Question: I am learning Cytoscape.js. I successfully make a HTML file containing <URL>. I try to export the graph to image using:
'''
var png64 = cy.png();
// put the png data in an img tag
document.querySelector('#png-eg').setAttribute('src', png64);)
'''
and get the error
'''
Uncaught TypeError: document.querySelector(...) is null
<anonymous> debugger eval code:1
debugger eval code:1:10
'''
There is this post <URL> - the only element that doesn't yield the error is 'cy'. But even then I don't know where the image locates.
I tried add this element '<img id="png-eg" src="">' in the body, but it still doesn't work. The null error still happens. (But if I don't include the 'cy.png()' in the script but type in the console, the error is 'Uncaught DOMException: String contains an invalid character').
In the example there is a line 'window.cy', so I try to run that in the console. I get 'Object { _private: {...} }'

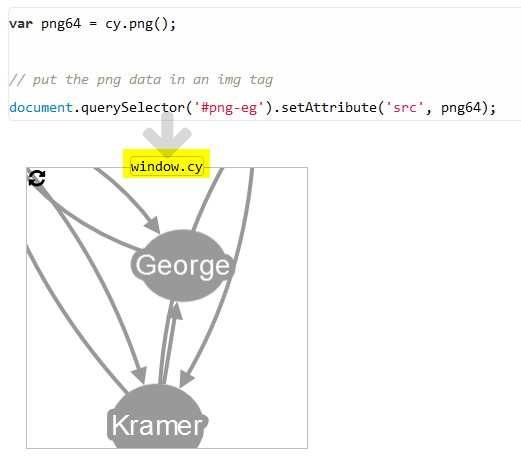
Answer: If you have the following (make sure the DOM is loaded before trying to query for elements):
HTML:
'''
<div id="cy"></div>
<button>Render PNG</button>
'''
CSS:
'''
#cy {
width: 320px;
height: 320px;
}
'''
JS:
'''
const cy = cytoscape({
container: document.getElementById('cy'),
// and the rest of the example you already have
})
const btn = document.querySelector('button');
btn.addEventListener('click', () => {
const base64URI = cy.png();
const img = document.createElement('img');
img.src = base64URI;
document.body.appendChild(img);
});
'''
This will create a new image element and make its source equal to the base64 PNG representation exported by Cytoscape. Then the element will be added to the DOM and you can see the snapshot of the graph rendered inside the image tag.
You can see the whole example on <URL>.